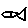
Label: fish